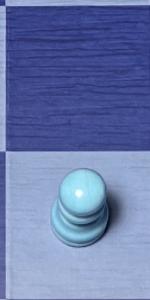
Label: Pawn_White